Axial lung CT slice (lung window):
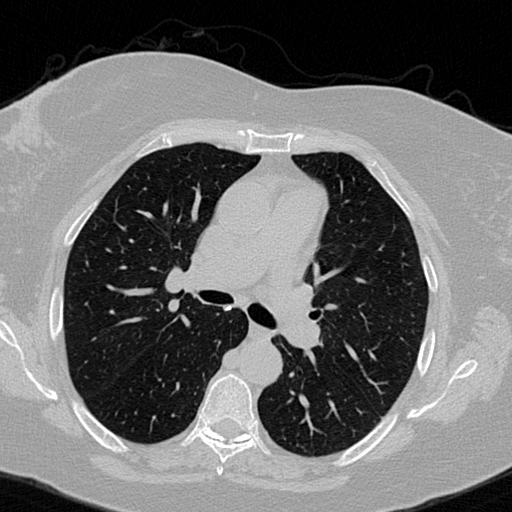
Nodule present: no